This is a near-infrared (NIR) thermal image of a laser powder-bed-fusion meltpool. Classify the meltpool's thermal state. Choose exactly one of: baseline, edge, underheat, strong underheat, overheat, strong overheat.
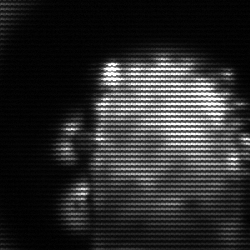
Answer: baseline